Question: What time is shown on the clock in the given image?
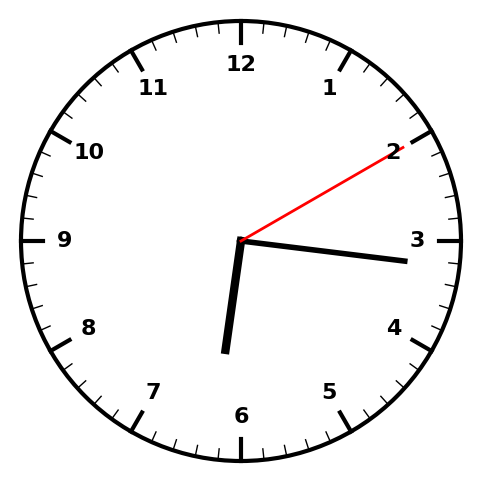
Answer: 06:16:10